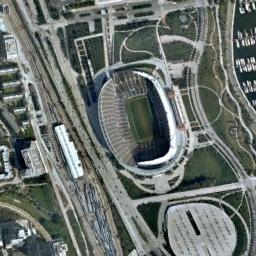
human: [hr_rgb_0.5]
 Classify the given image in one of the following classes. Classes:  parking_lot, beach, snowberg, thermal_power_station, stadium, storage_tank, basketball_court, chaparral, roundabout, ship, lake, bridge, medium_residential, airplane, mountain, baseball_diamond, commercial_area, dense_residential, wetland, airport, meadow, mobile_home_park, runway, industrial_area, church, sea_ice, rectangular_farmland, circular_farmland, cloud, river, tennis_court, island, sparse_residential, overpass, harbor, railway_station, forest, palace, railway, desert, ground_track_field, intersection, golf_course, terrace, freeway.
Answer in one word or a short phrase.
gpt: stadium